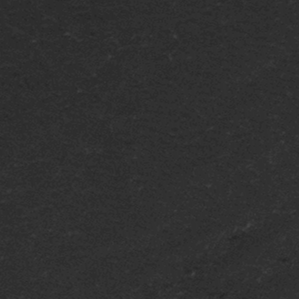
Label: frost